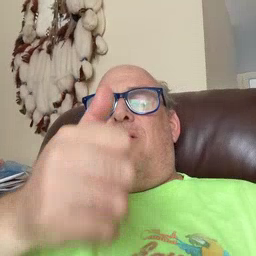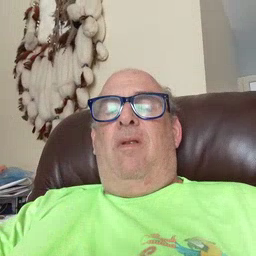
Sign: yourself